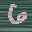
Label: 6